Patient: sex M, age 23
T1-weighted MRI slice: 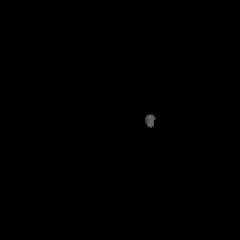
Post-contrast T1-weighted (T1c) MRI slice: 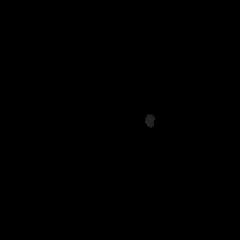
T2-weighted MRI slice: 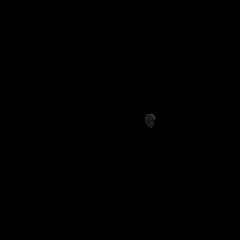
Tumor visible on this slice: no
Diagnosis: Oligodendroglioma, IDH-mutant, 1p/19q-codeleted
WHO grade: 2